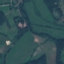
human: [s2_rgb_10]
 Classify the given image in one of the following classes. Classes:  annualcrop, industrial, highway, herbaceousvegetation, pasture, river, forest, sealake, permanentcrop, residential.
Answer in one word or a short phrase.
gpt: Pasture